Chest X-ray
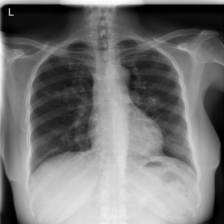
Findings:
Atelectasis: negative
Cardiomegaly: negative
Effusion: negative
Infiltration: positive
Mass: negative
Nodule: negative
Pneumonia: negative
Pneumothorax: negative
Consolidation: positive
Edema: negative
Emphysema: negative
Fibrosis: positive
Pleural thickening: negative
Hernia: negative